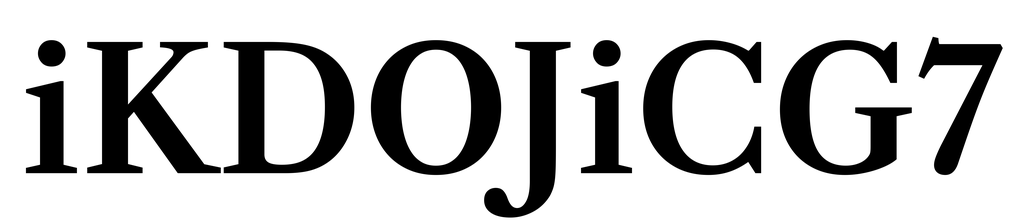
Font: LibreCaslonText_SemiBold